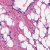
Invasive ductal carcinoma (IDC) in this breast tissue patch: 0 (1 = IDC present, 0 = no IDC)